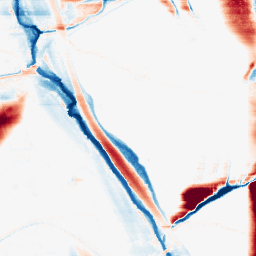
Category: morphological
Decomposition family: morphological_rect
Decomposition parameters: operation: average
width: 50
height: 5
Upsampling method: lanczos
Upsampling parameters: scale: 8
Upsampling scale: 8